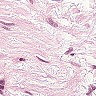
Metastatic tissue present: no